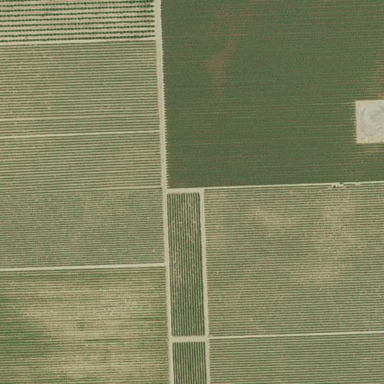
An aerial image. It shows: Vineyard where grapes are grown.